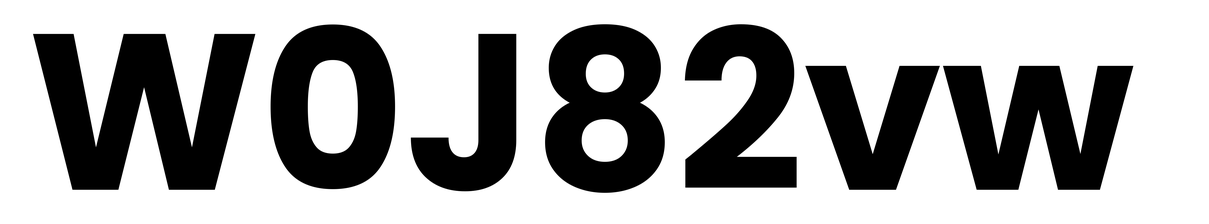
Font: Poppins-Bold